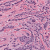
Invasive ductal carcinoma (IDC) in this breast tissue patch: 1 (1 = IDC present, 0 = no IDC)